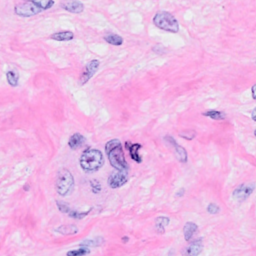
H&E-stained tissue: Breast